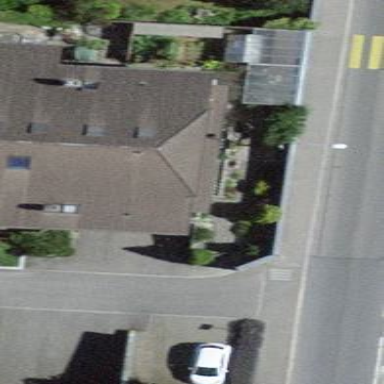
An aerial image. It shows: Simple house.